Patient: sex M, age 33
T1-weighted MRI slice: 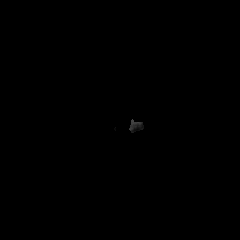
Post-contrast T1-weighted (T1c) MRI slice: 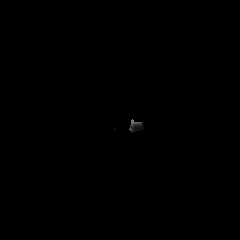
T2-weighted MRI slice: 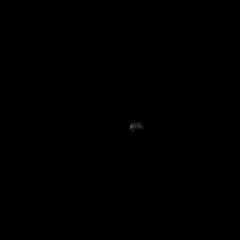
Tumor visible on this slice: no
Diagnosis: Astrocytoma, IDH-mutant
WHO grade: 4